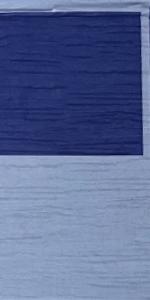
Label: Empty